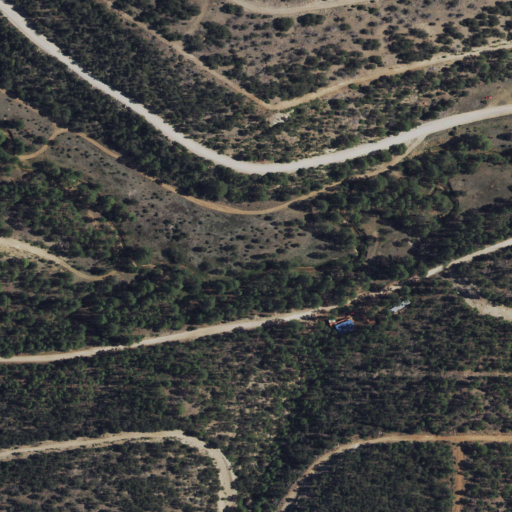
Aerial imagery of valley in New Mexico named Arkansas Canyon containing evergreen forest, open development, shrub, low intensity development, and medium intensity development